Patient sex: F
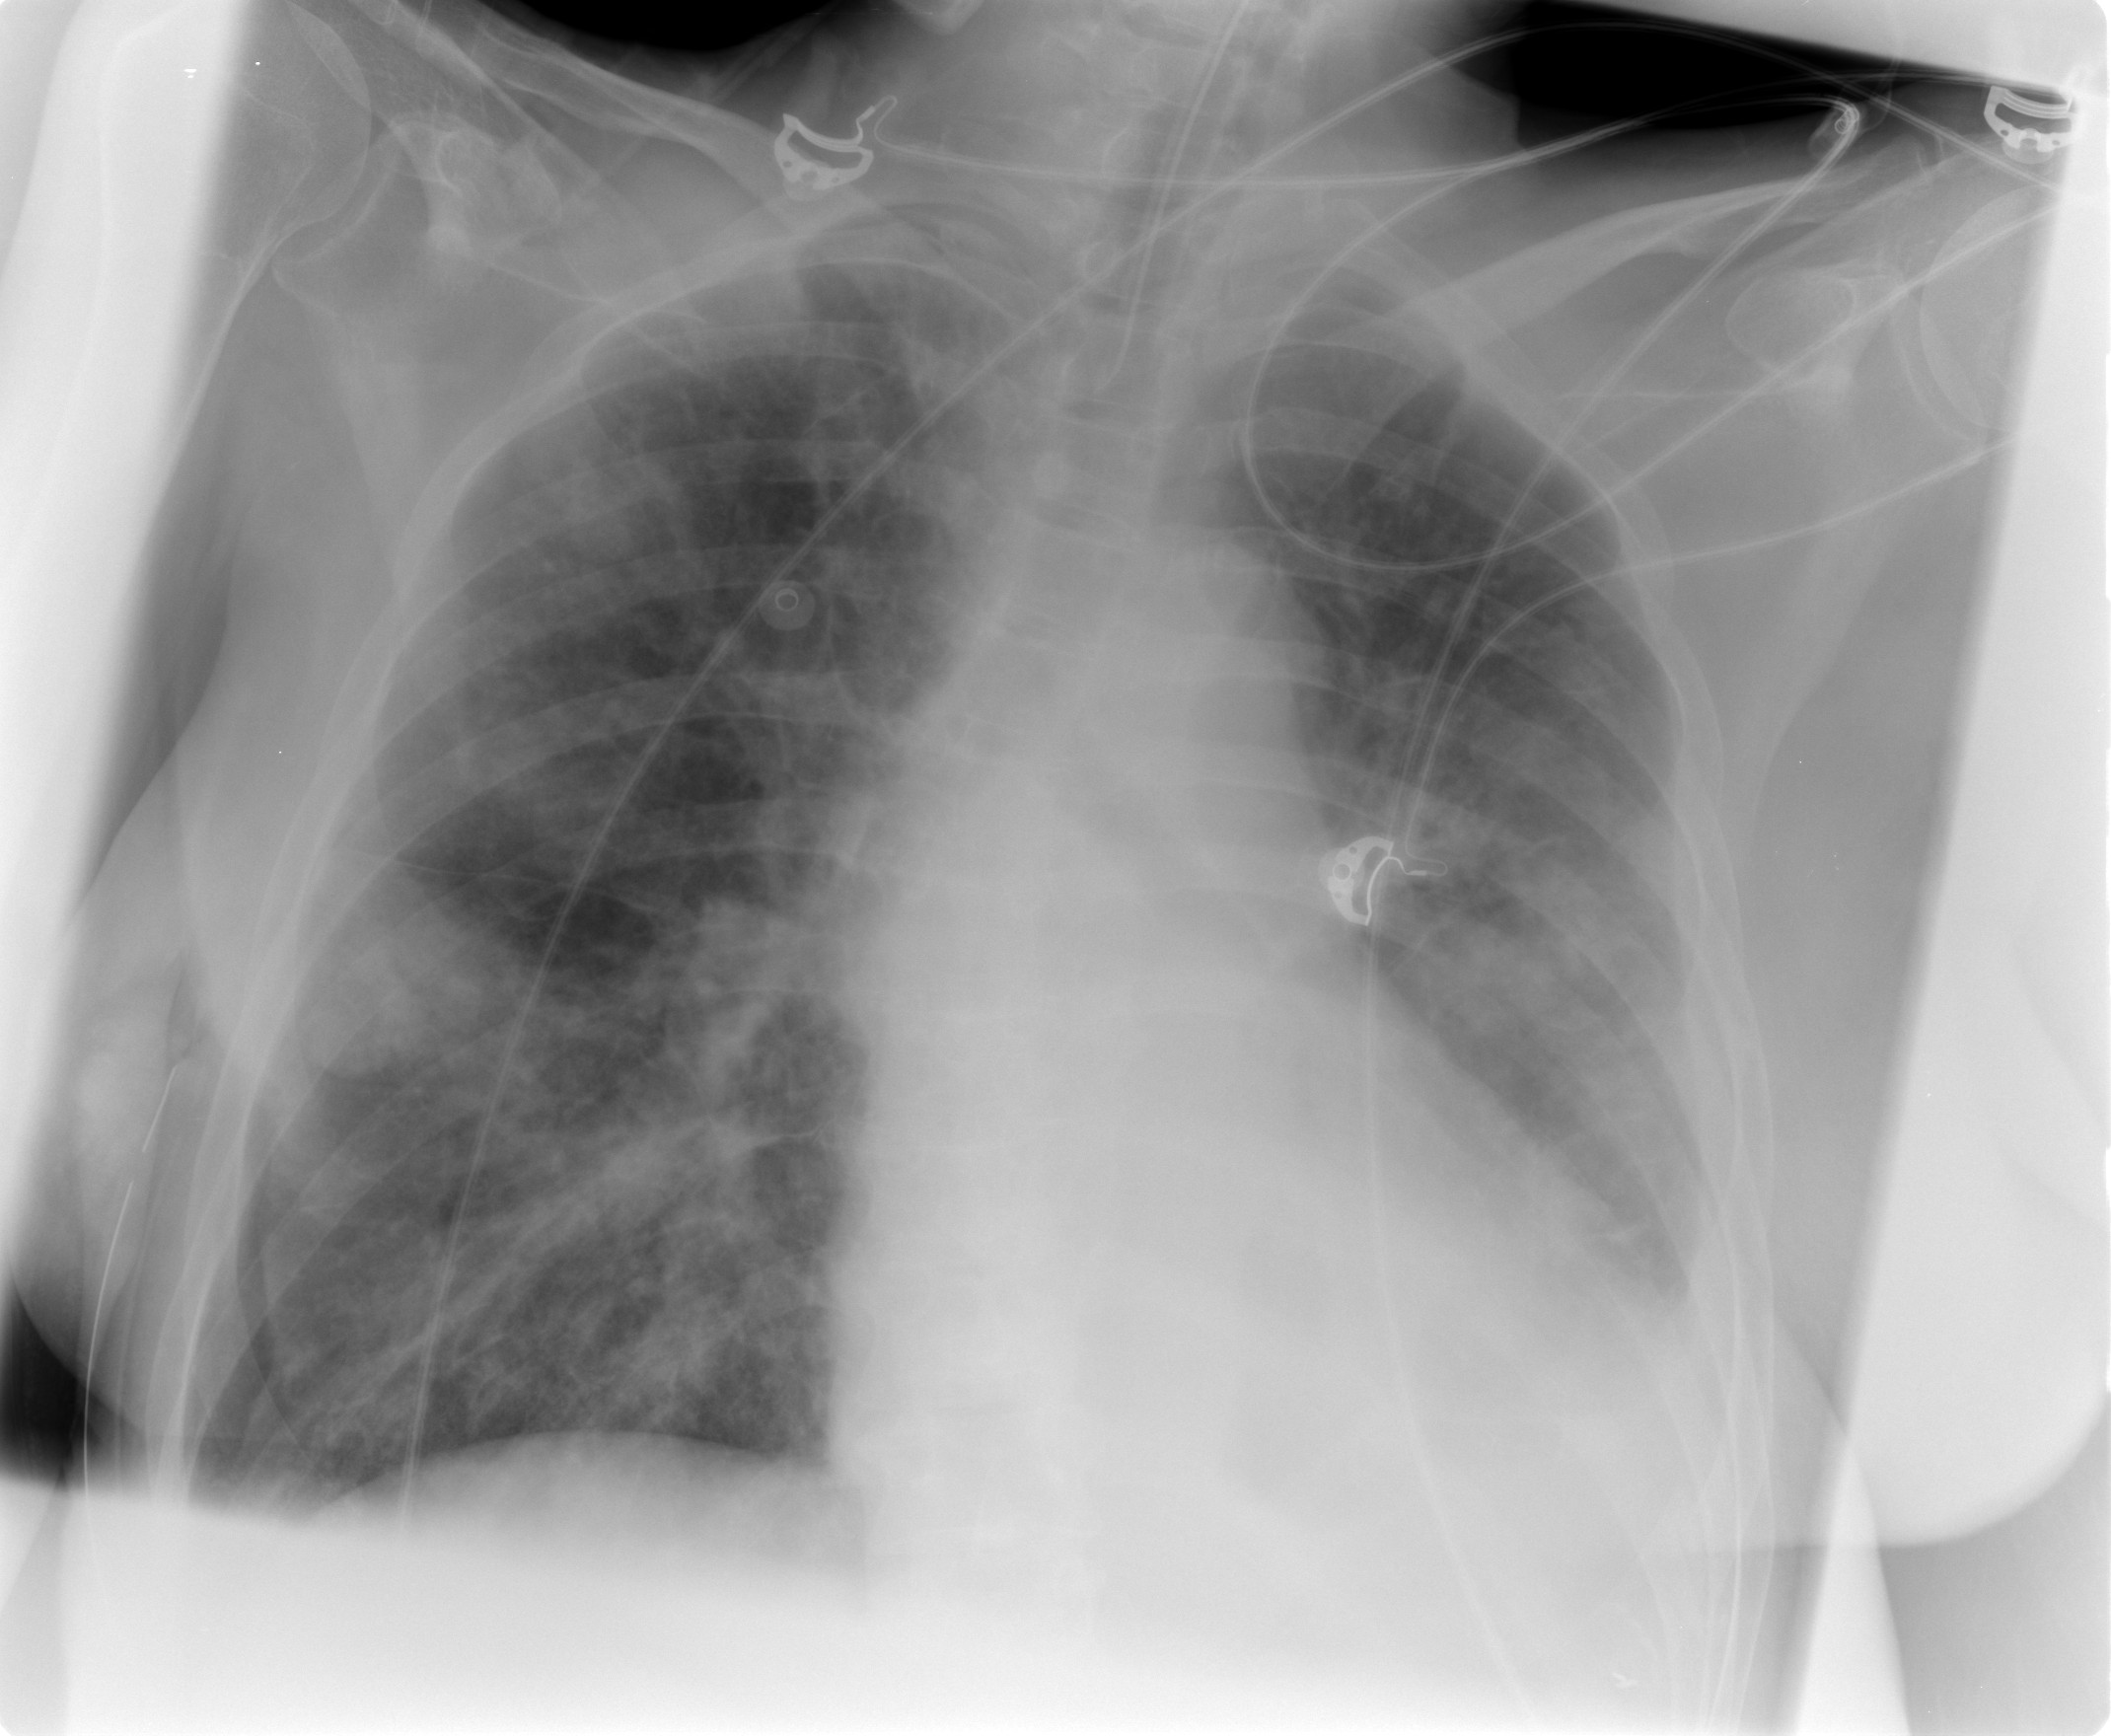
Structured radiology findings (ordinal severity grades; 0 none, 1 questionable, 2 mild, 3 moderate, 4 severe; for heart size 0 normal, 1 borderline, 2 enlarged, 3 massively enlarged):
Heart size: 2
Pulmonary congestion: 2
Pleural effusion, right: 0
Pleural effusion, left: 2
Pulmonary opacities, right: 2
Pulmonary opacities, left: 2
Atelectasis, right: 2
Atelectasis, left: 2